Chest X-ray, AP view. Patient: 17 years old, sex F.
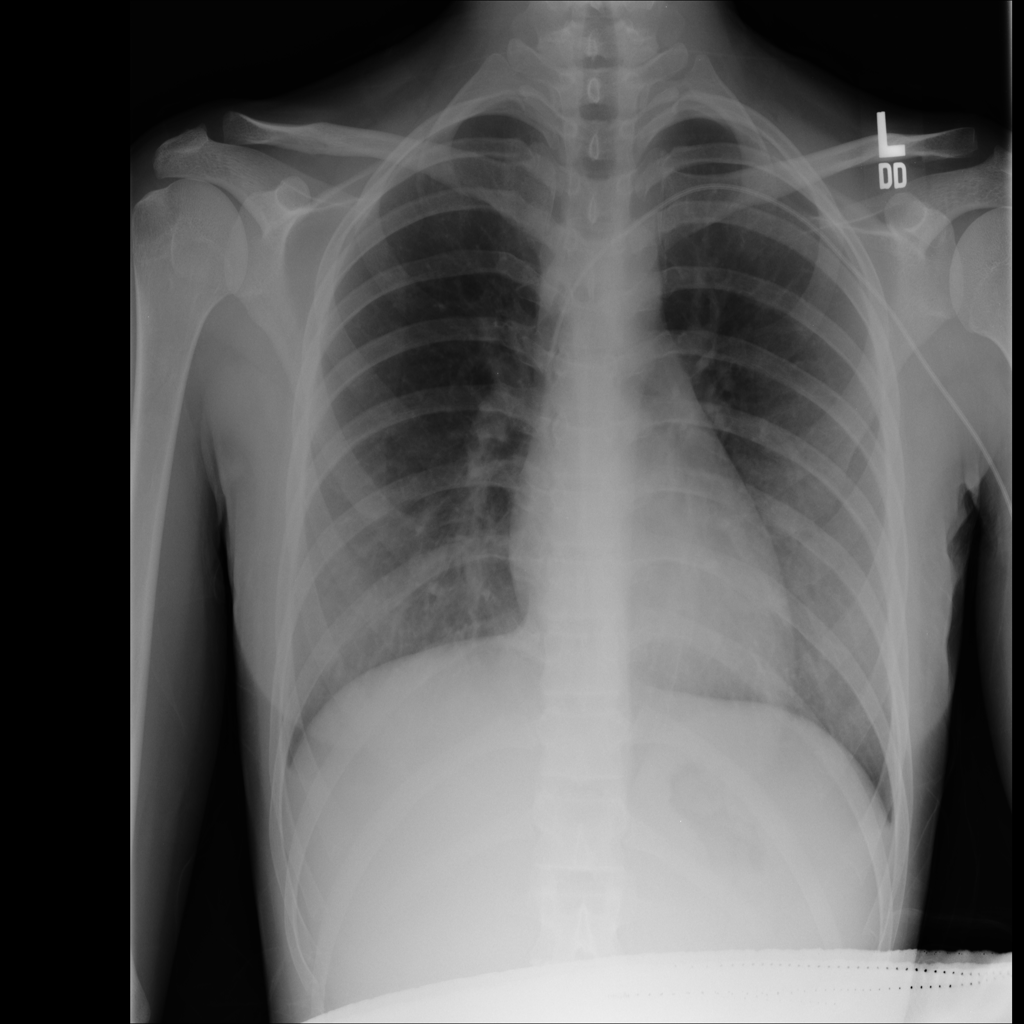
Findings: No Finding